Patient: sex M, age 60
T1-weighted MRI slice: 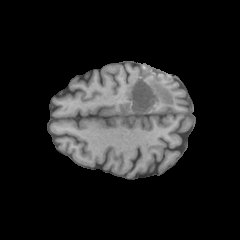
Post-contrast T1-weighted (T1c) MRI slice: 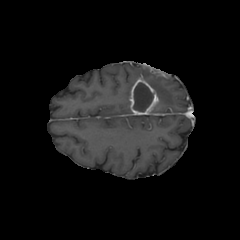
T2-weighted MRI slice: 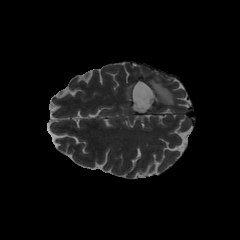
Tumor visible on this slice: yes
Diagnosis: Glioblastoma, IDH-wildtype
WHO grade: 4